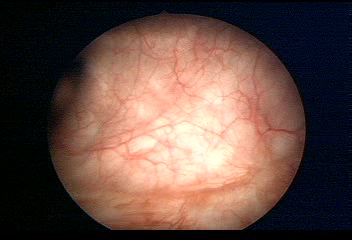
Modality: WLC
Class: Normal mucosa
Bladder cancer association: No